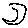
Label: moon